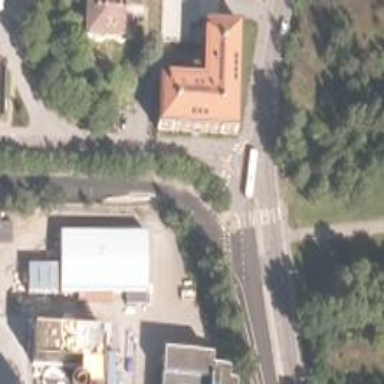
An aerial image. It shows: Asphalt cycleway with crossing.